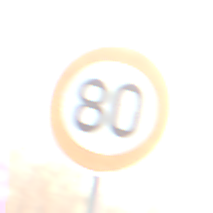
Verkehrszeichen: Geschwindigkeit80
Umgebung: Outdoor, Nature
Tageszeit: SunriseSunset
Wetter: PartlyCloudy
Licht: Natural
Jahreszeit: NotSpecified
Kontrast: MediumContrast